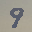
Label: 9